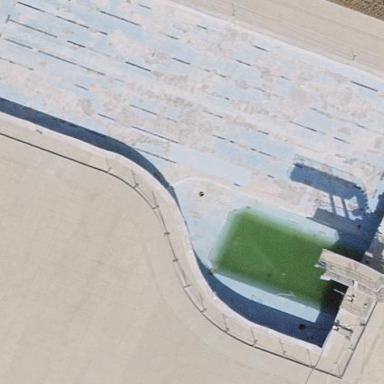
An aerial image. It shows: Swimming pool area designated for leisure and sport.